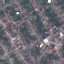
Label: Residential